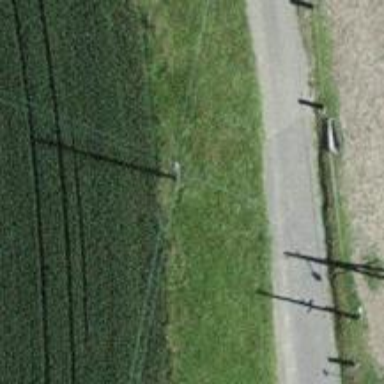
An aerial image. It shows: Power pole.